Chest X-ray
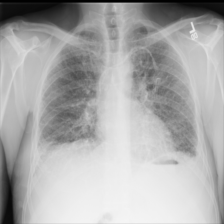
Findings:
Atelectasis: negative
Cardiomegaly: negative
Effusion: negative
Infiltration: negative
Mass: negative
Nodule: negative
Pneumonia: negative
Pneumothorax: negative
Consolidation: negative
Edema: negative
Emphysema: negative
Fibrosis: negative
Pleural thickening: negative
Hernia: negative